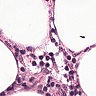
Metastatic tissue present: no